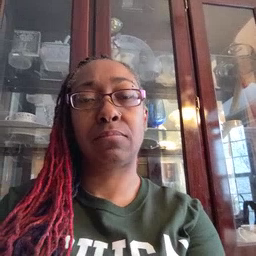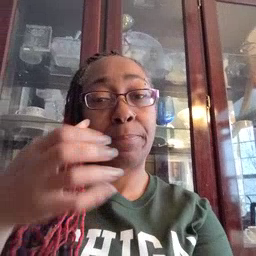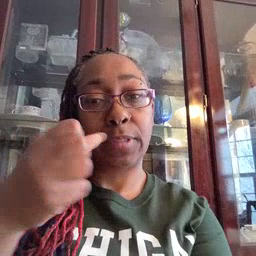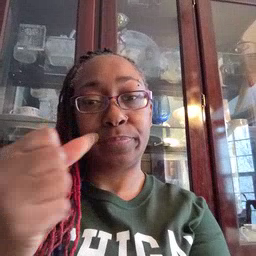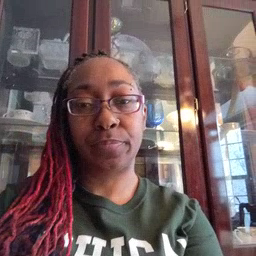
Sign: milk